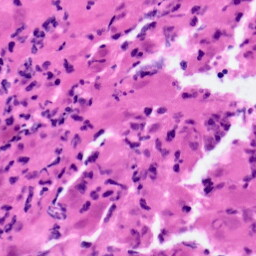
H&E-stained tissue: Pancreatic